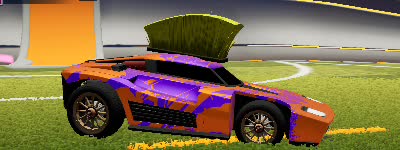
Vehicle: breakout